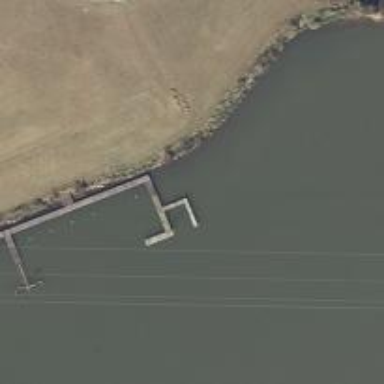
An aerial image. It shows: Man-made pier.